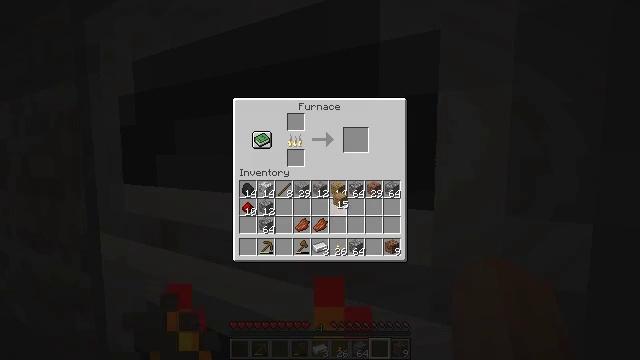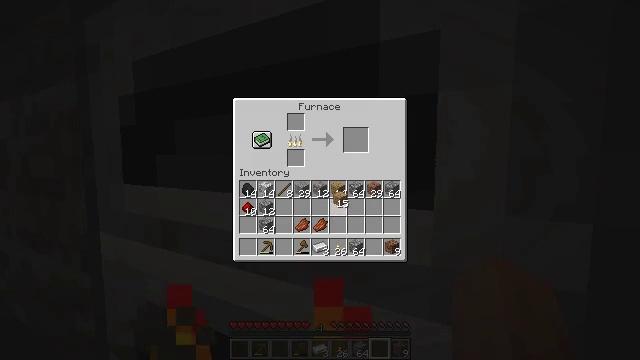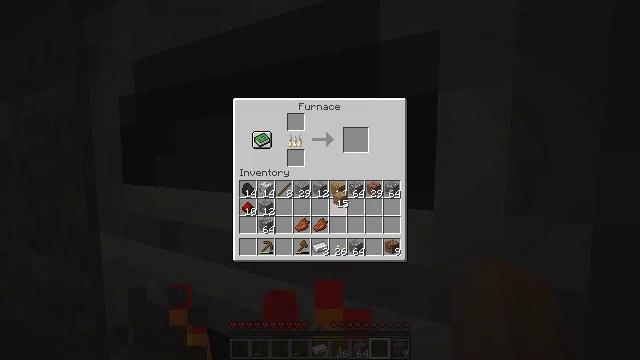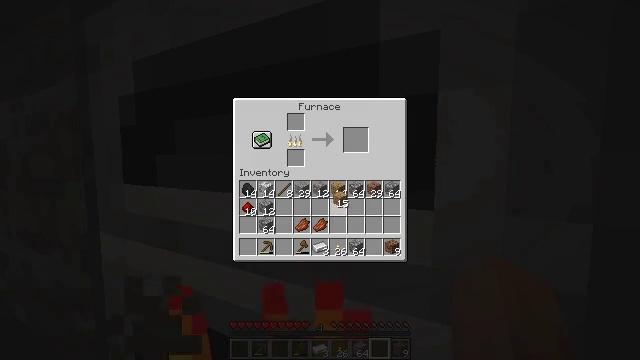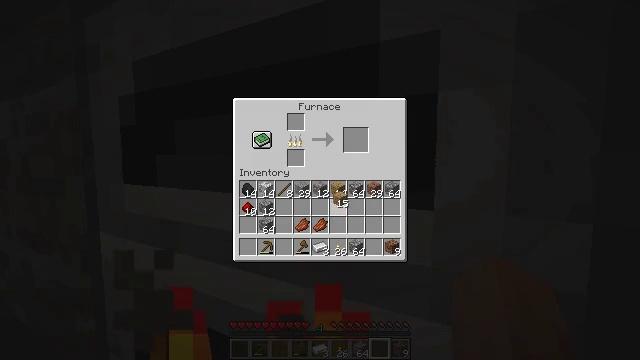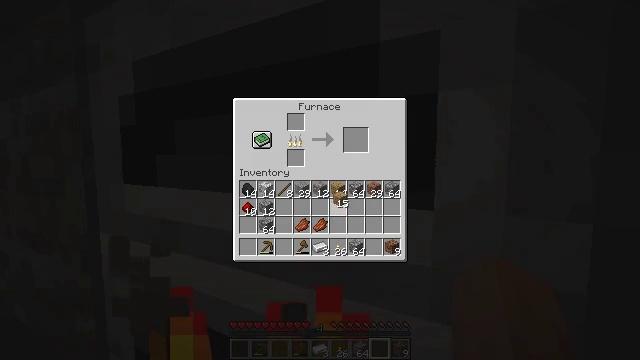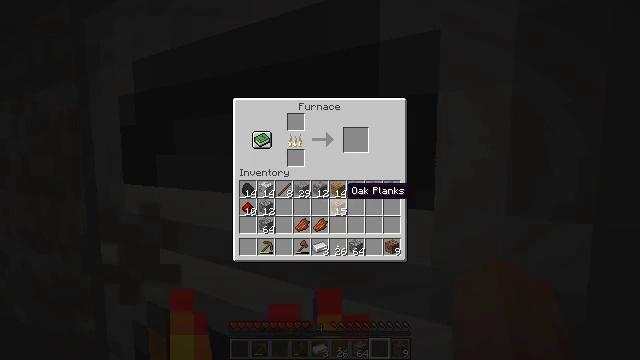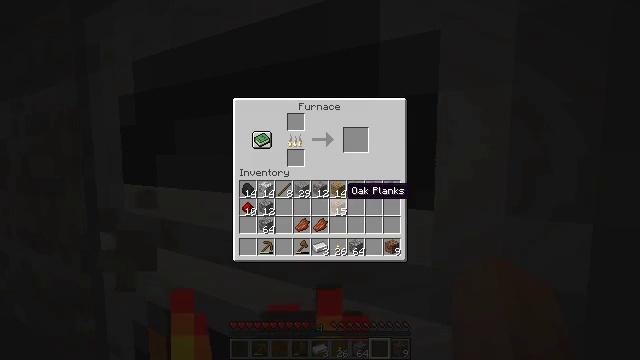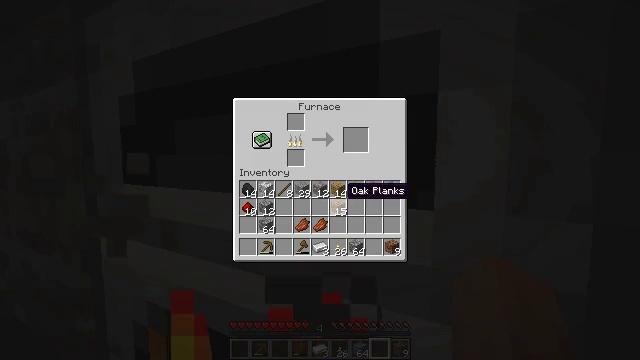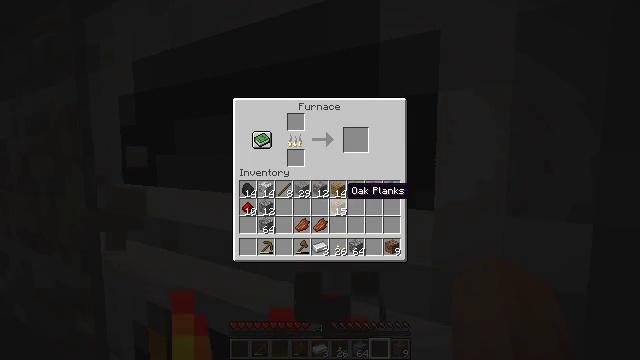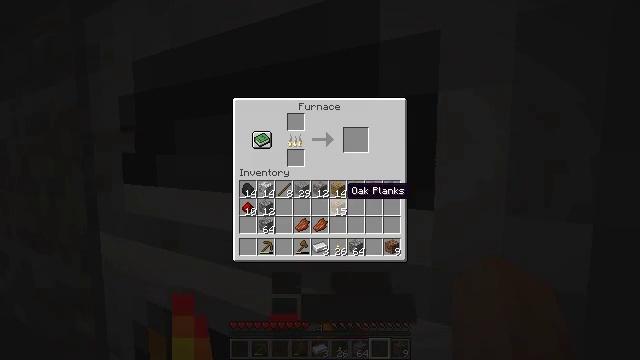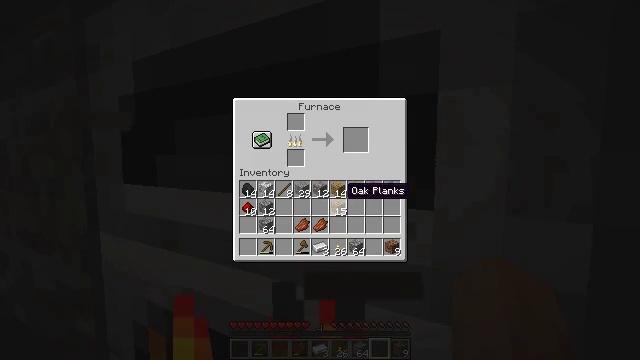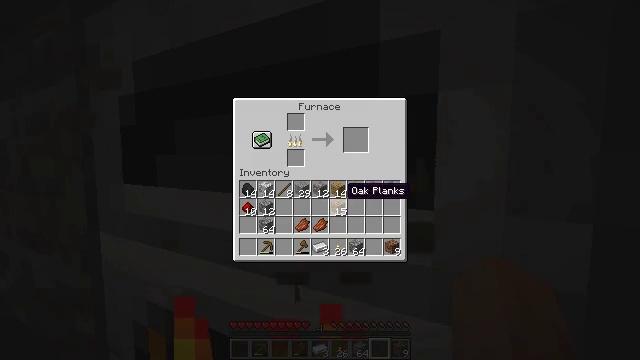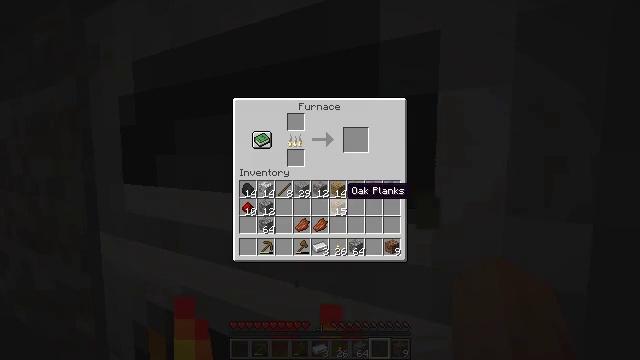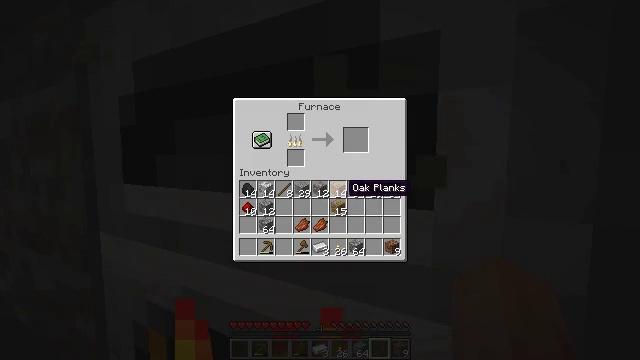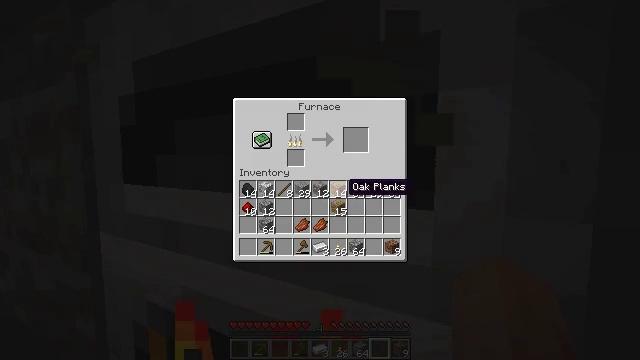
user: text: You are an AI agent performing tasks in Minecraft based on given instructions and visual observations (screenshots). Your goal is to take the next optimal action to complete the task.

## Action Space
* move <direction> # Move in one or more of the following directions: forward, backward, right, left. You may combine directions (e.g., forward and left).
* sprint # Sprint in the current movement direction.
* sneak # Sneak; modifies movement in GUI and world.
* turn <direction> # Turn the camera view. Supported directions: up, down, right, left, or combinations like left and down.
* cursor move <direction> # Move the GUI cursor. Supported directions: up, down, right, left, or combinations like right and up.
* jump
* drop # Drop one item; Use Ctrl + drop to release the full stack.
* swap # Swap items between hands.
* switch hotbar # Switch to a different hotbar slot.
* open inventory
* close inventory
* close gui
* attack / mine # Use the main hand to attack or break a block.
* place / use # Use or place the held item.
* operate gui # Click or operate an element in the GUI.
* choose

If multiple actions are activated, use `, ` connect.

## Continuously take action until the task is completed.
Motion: motion action
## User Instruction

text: Get the furnace back into your inventory.
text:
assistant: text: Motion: no_op
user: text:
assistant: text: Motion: no_op
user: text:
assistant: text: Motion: operate gui
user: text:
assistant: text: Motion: operate gui
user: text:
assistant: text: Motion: operate gui
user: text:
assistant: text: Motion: no_op
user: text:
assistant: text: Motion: no_op
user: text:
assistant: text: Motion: no_op
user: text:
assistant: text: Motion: no_op
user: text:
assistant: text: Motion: no_op
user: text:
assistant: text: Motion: no_op
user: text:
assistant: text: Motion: no_op
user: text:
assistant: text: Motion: no_op
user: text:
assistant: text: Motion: no_op
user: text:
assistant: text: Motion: no_op
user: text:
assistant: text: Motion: no_op
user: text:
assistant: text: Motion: no_op
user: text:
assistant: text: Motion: no_op
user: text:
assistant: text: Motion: no_op
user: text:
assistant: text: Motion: no_op
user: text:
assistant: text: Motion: no_op
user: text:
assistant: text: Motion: no_op
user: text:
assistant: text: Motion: operate gui
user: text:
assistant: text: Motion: operate gui
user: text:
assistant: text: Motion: no_op
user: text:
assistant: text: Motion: no_op
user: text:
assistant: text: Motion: no_op
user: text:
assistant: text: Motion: no_op
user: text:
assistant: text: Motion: no_op
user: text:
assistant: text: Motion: operate gui